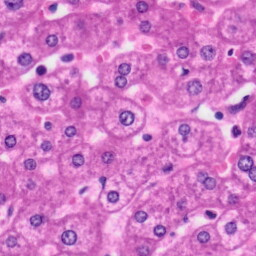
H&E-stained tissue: Liver